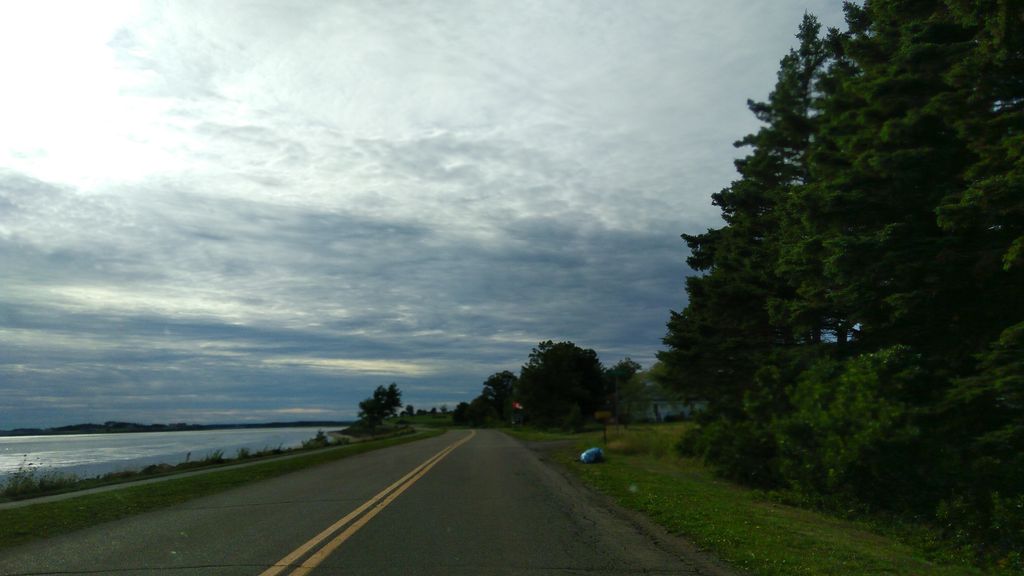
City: charlottetown